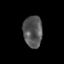
Tissue: skin
Cell type: Epithelial cells
Senescence score: 0.2455
Nuclear area (px): 587
Mean DAPI intensity: 85.562